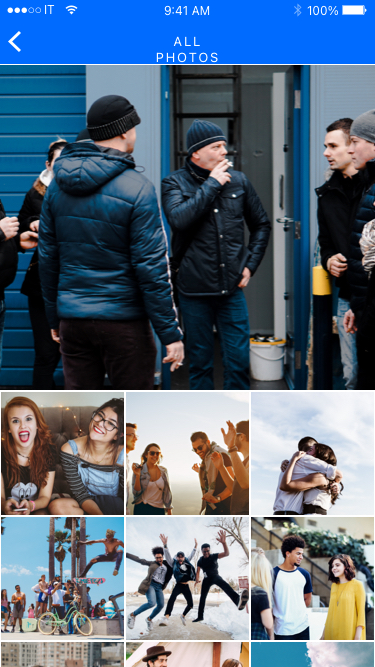
Text in this UI design:
ALL PHOTOS
100%
9:41 AM
IT